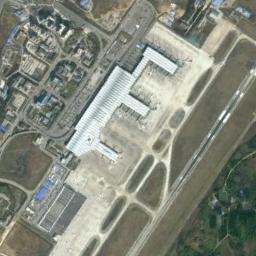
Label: airport